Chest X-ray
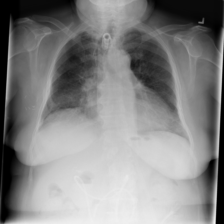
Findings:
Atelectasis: negative
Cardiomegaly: negative
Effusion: negative
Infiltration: negative
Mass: negative
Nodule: negative
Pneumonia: negative
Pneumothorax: negative
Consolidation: negative
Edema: negative
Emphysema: negative
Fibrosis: negative
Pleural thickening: negative
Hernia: negative